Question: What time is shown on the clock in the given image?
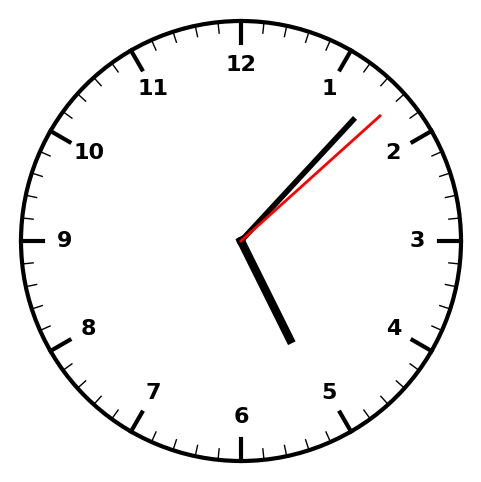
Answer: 05:07:08